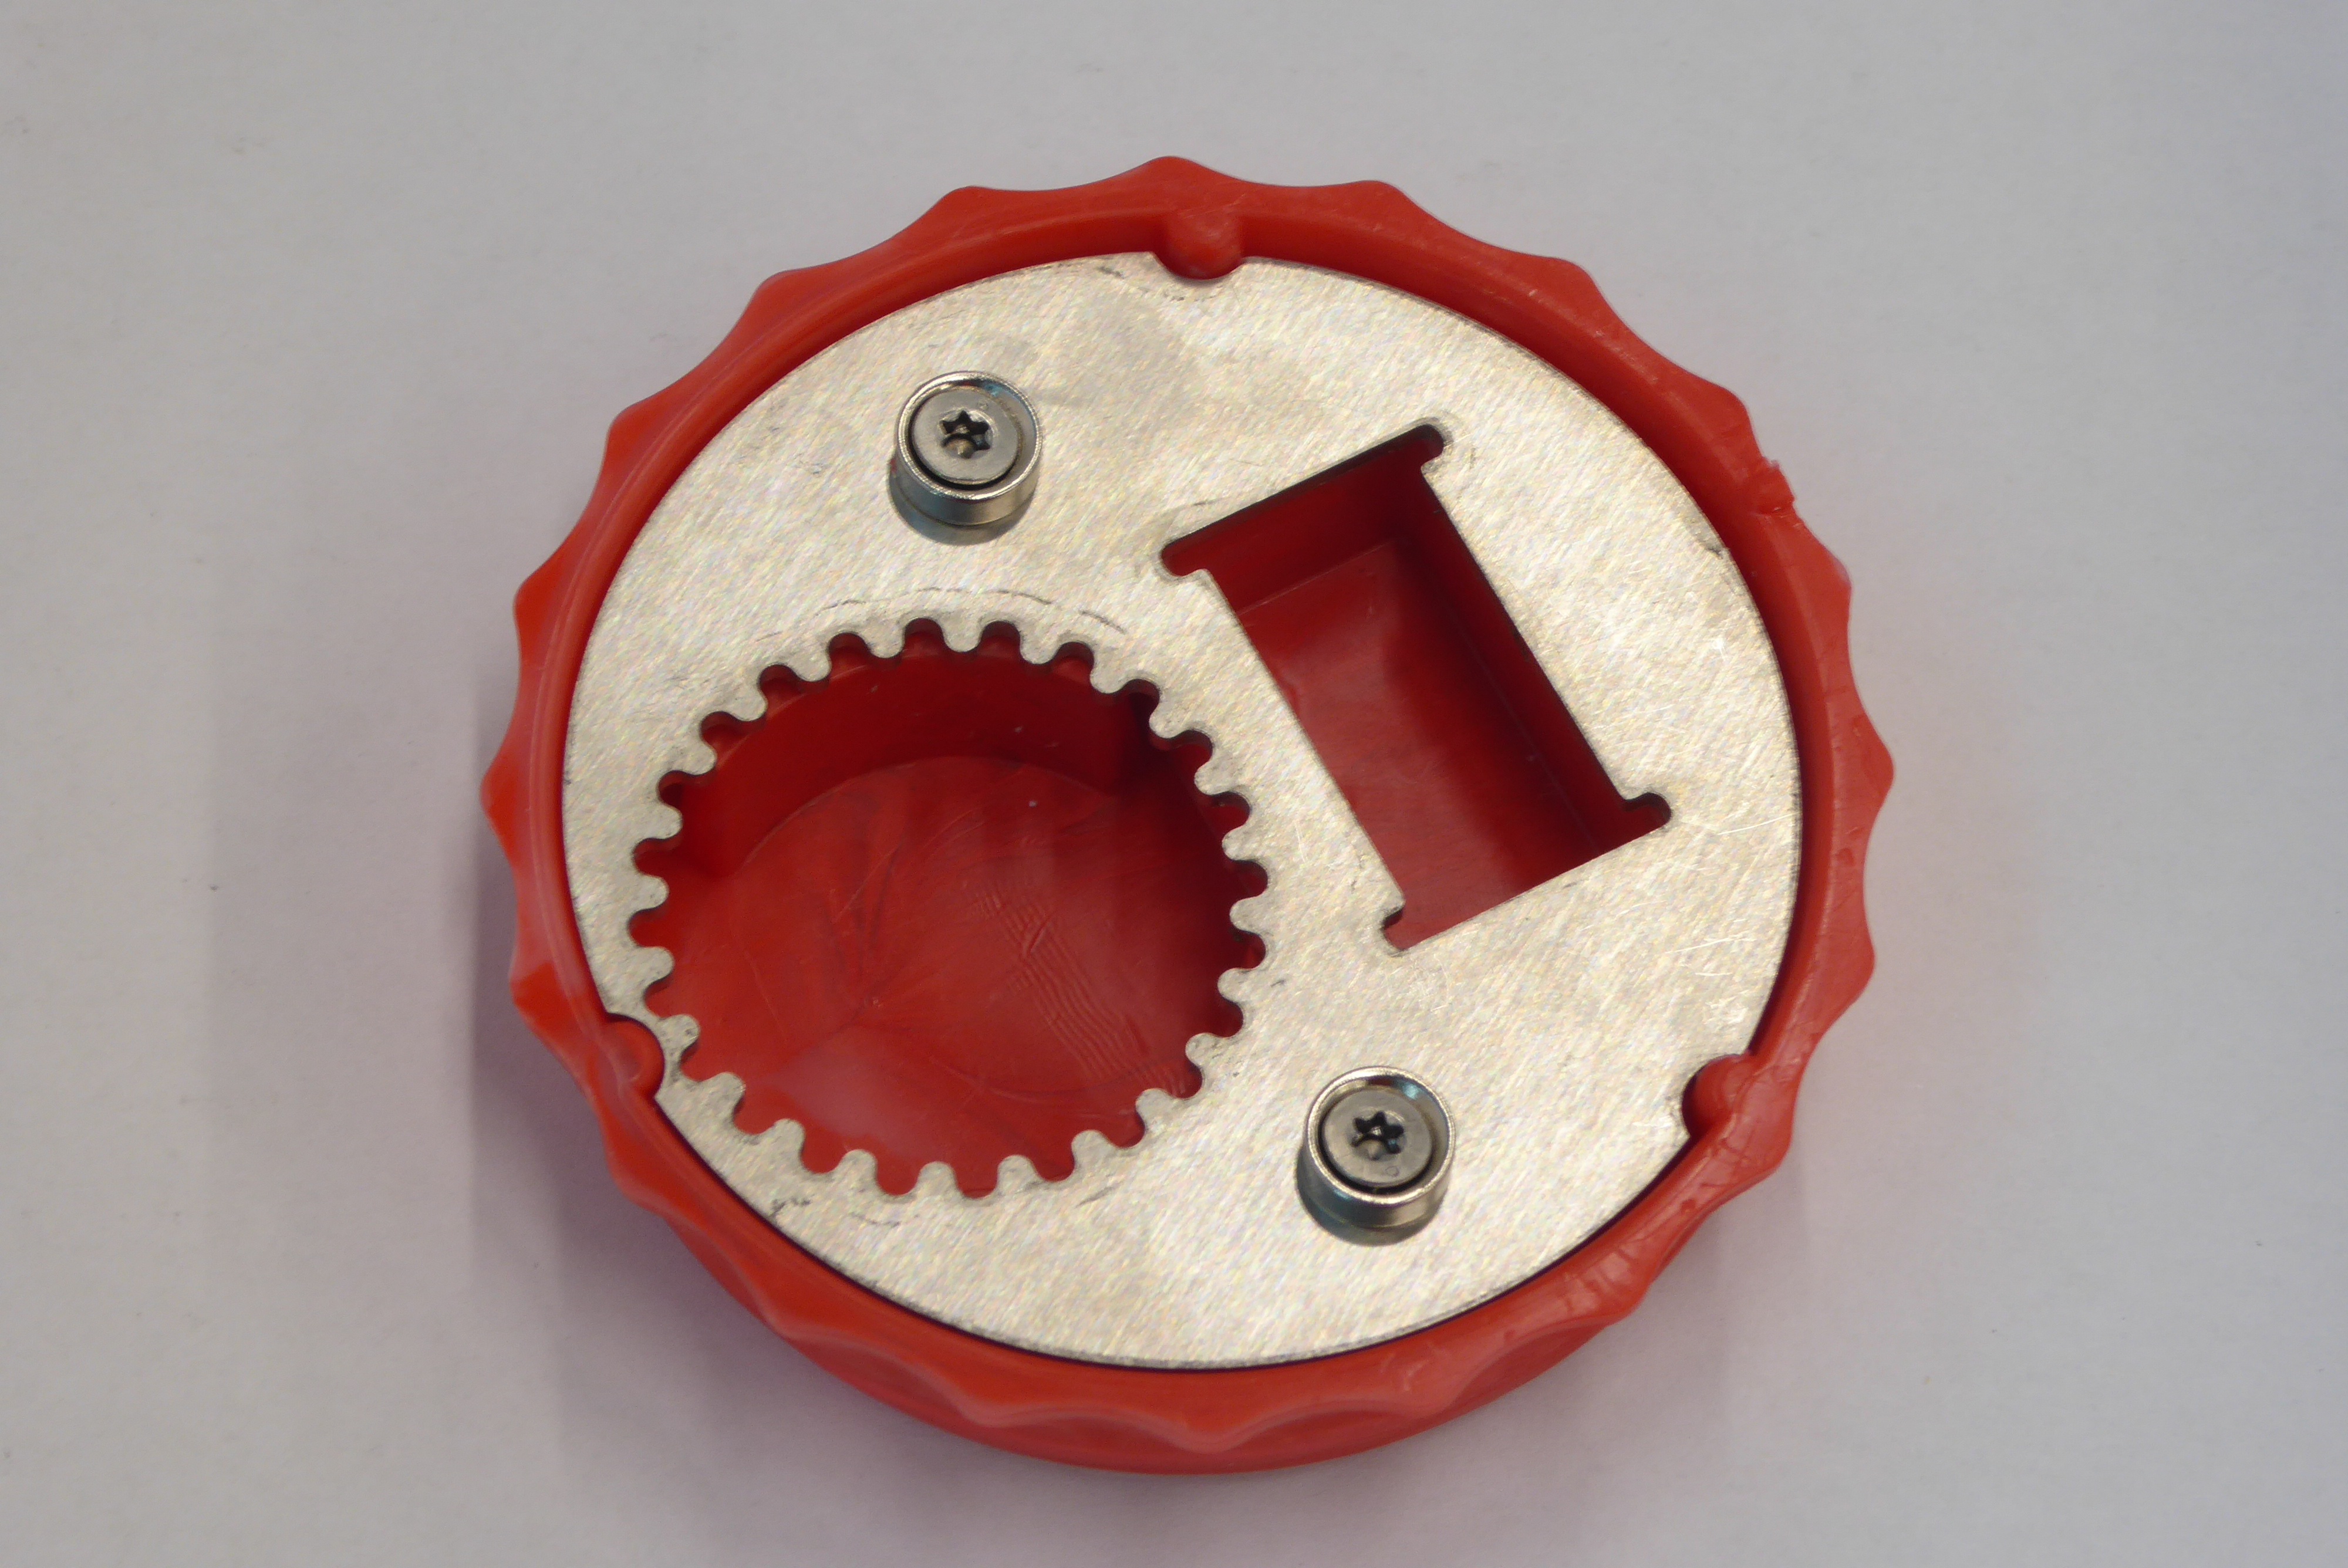
Label: Bottle Opener